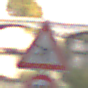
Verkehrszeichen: FlugbetriebLinks
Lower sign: Geschwindigkeit100
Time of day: MorningAfternoon
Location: Outdoor (Suburban)
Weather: PartlyCloudy
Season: NotSpecified
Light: Natural